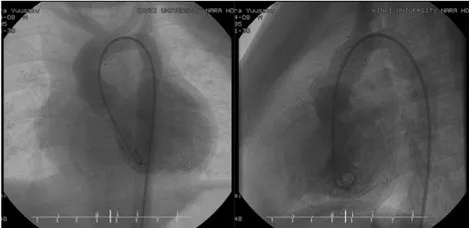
Postoperative left ventriculography at 13 months after operation showed no stenosis in the ascending aorta and maintained of symmetry of the ascending aorta.
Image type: radiology (x_ray)